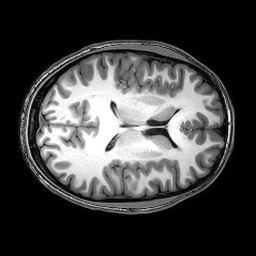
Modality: T1w
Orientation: axial
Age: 23
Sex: male
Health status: healthy
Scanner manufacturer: philips
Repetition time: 0.008238 s
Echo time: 0.00378 s